【题型】填空题　【知识点】平面几何　【难度】easy
如图，中国空间站采用新型球形燃料储罐，其截面圆的半径为$5\mathrm{cm}$，罐内液体已经过半， 燃料液面弦长$AB$为$8\mathrm{cm}$， 则液面最大深度$CD$为\underline{\quad\quad}$\mathrm{cm}$．

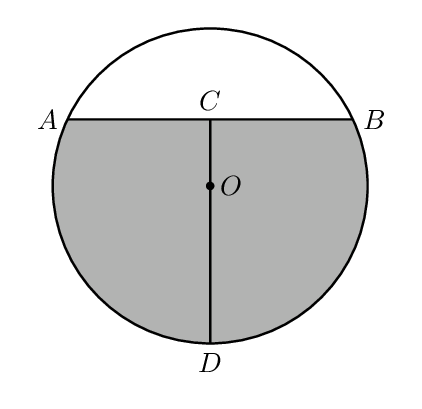
【解答】
\vspace{8pt}
\noindent
\textbf{【答案】}$8$

\vspace{3pt}
\noindent
\textbf{【分析】}本题主要考查了垂径定理、勾股定理的应用等知识点，熟练掌握垂径定理和勾股定理是解题的关键．由题意可得$AB \perp CD$，根据垂径定理得$AC = \dfrac{1}{2}AB = 4\mathrm{cm}$，再由勾股定理得$OC = 3\mathrm{cm}$，再根据线段的和差求解即可．

\vspace{5pt}
\noindent
\textbf{【详解】}解：如图，连接$OA$，

\noindent
由题意可得：$AB \perp CD$，

\noindent
$\therefore AC = \dfrac{1}{2}AB = 4\mathrm{cm}$，

\noindent
$\because OA = OD = 5\mathrm{cm}$，

\noindent
$\therefore OC = \sqrt{OA^2 - AC^2} = \sqrt{5^2 - 4^2} = 3\mathrm{cm}$，

\noindent
$\therefore CD = OC + OD = 3 + 5 = 8\mathrm{cm}$．

\noindent
故答案为：$8$．
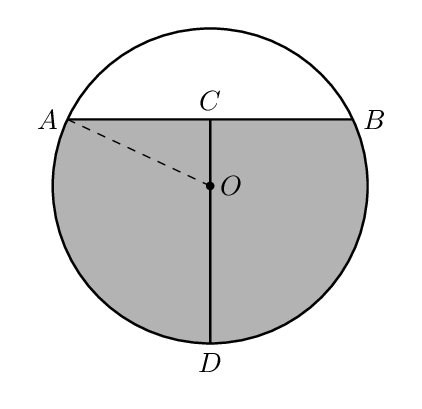